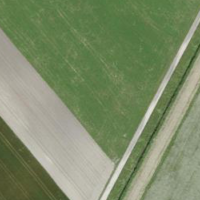
EUNIS habitat code: 52
Species observed at this site:
Lythrum salicaria